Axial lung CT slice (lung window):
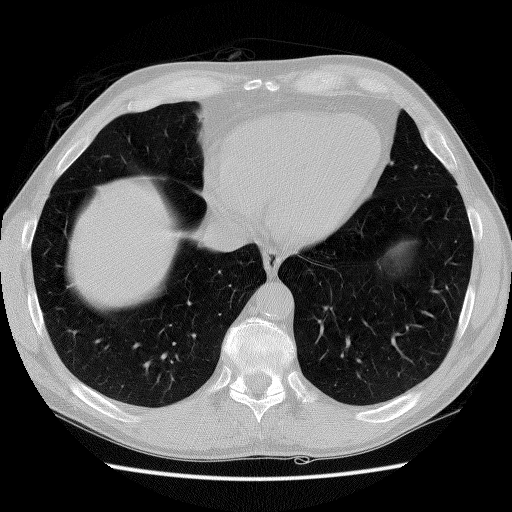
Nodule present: no